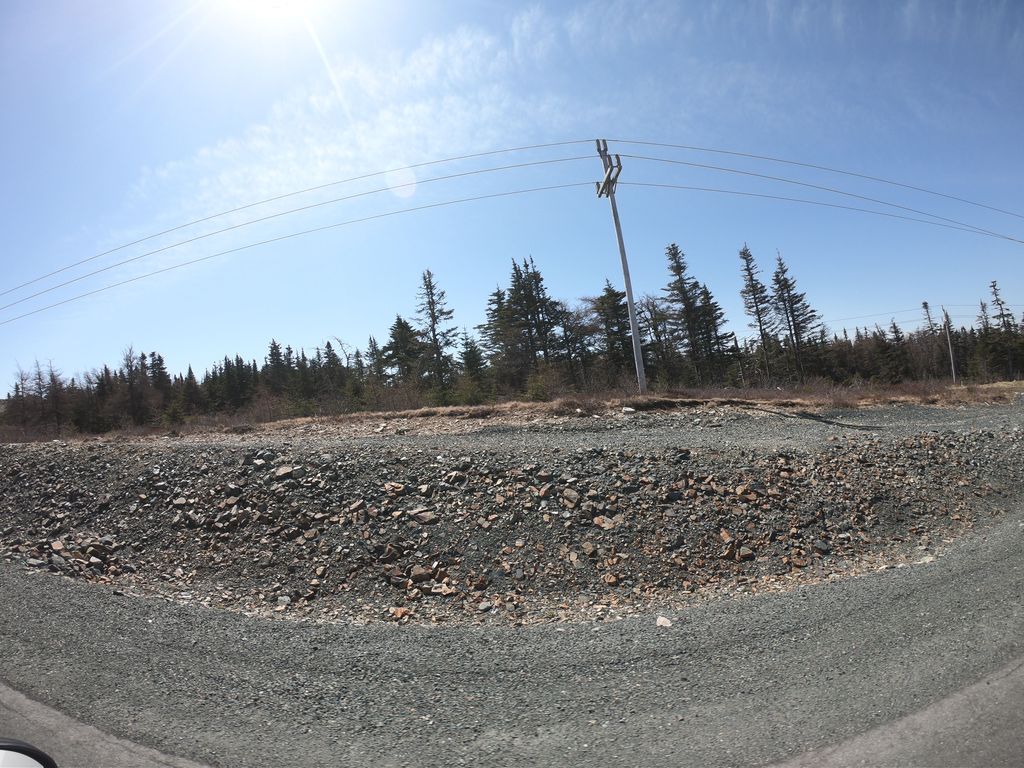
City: st_johns